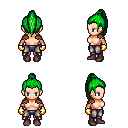
a pixel art fantasy rpg character, female body template, human, light skin, leather shoulder armor, metal pants, green long topknot hairstyle, gold gloves, maroon shoes, four views (front, back, left, right), 2x2 character sprite sheet, small pixel art, hard edges, no anti-aliasing